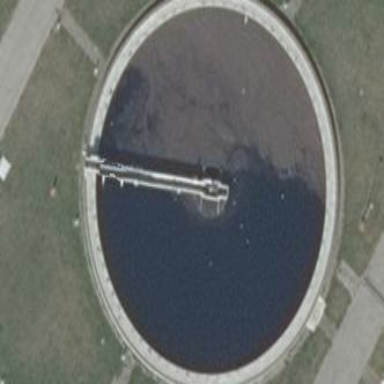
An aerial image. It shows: Reservoir containing wastewater. It is natural water body.